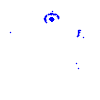
Particle: electron